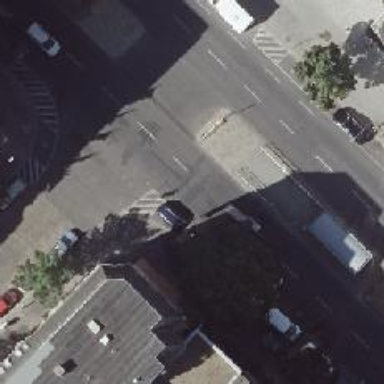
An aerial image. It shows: Asphalt footpath with unmarked crossing.